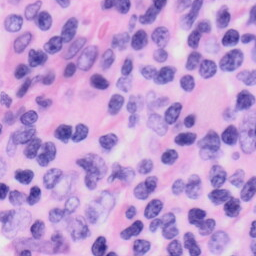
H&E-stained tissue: Skin